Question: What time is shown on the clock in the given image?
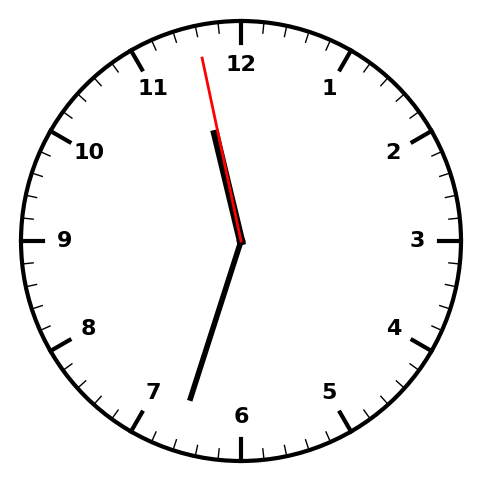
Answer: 11:32:58